Here is the raw acceleration-versus-time signal recorded on a bearing housing. Determine the bearing's health state. Answer with exactly one of: normal, inner_race, outer_race, ball.
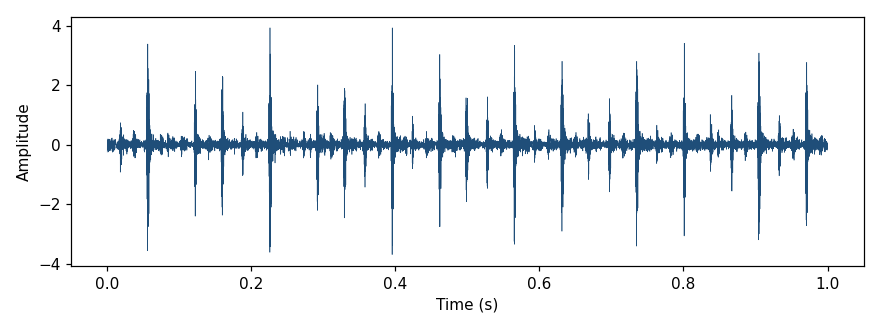
Answer: outer_race